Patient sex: F
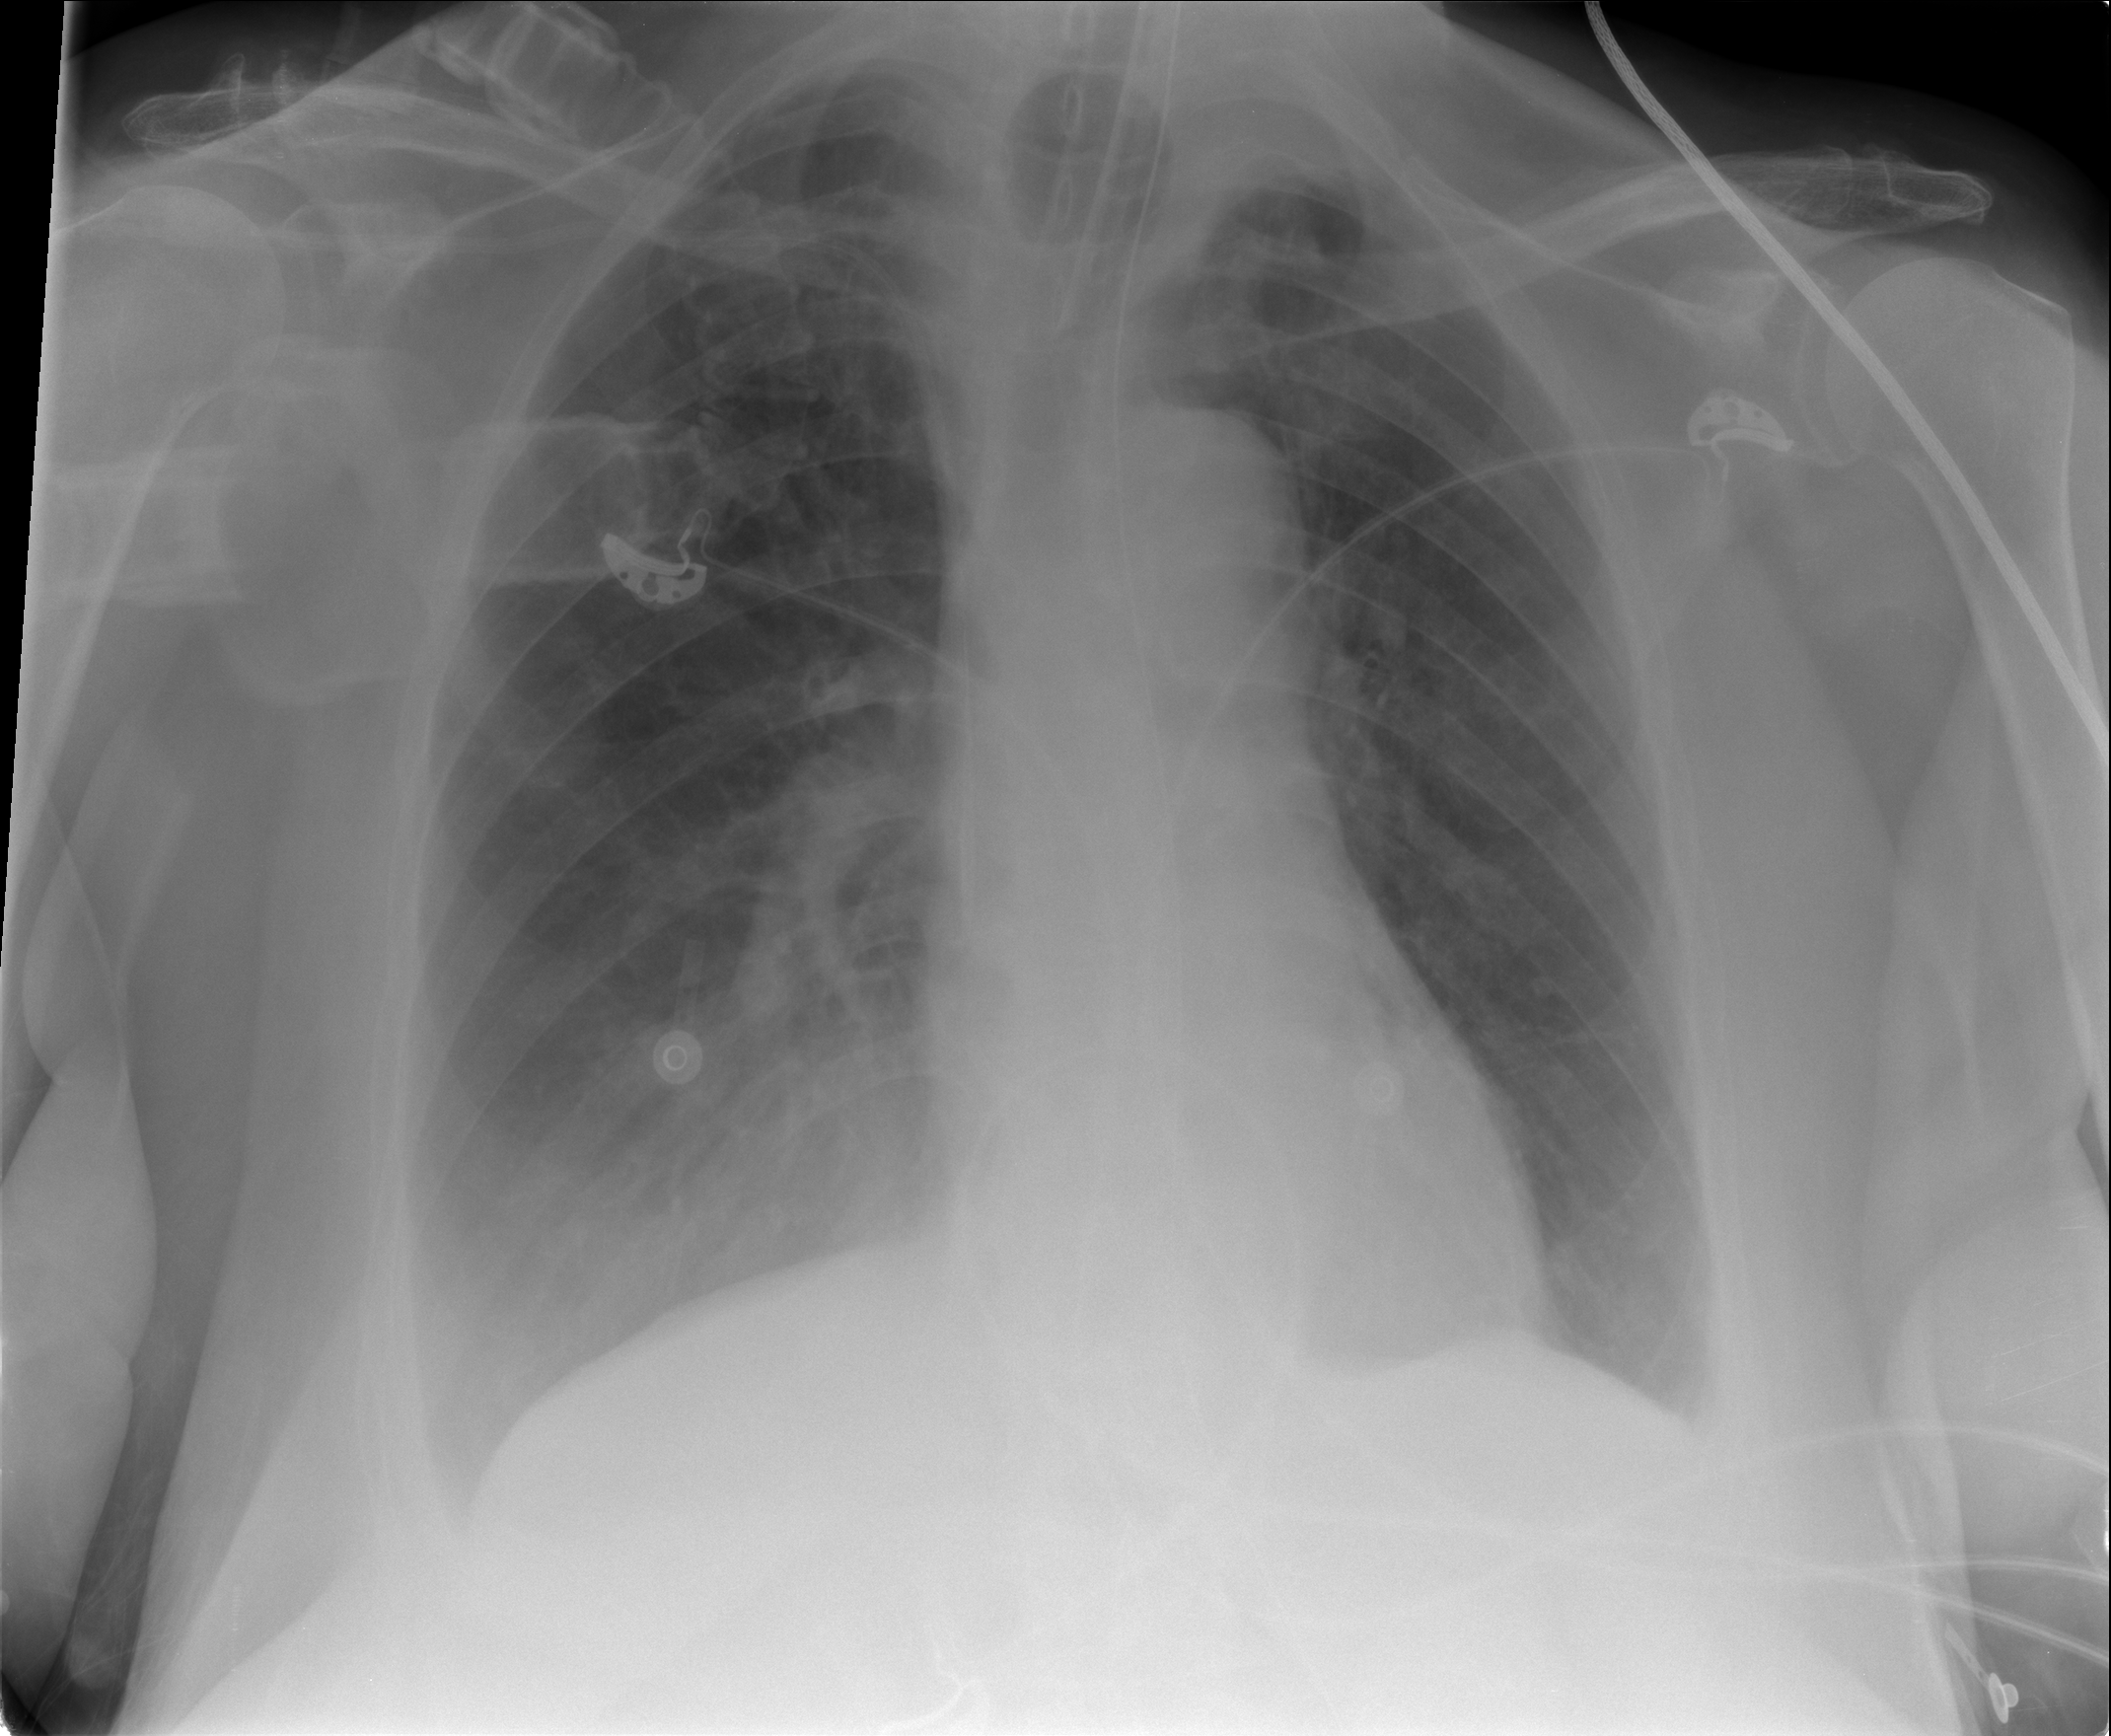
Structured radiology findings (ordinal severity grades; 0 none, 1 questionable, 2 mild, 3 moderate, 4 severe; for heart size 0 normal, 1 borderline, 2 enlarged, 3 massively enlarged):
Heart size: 0
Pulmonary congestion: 1
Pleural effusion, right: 2
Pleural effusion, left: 1
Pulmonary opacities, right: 2
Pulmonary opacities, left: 1
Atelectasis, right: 3
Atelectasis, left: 2